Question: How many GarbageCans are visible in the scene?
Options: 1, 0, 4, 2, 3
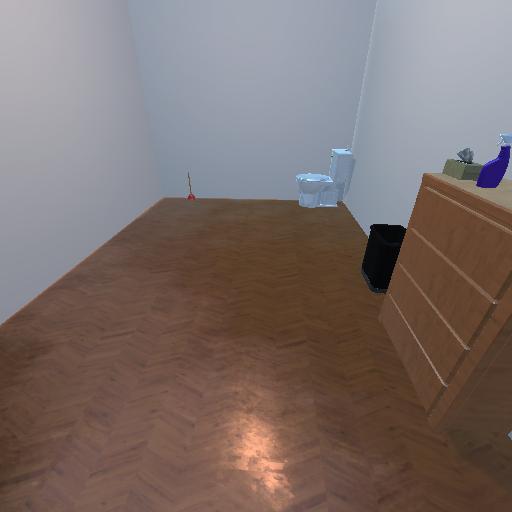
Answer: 1